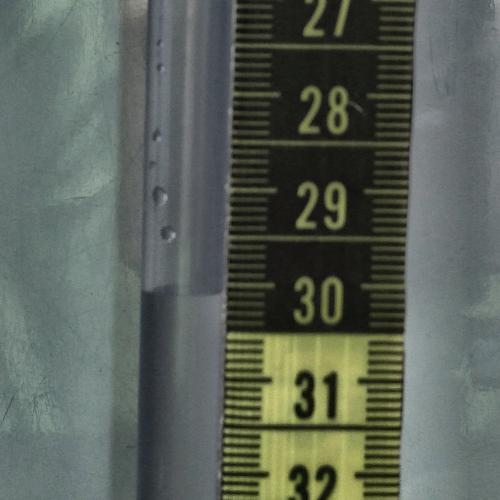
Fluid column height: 30.1 cm